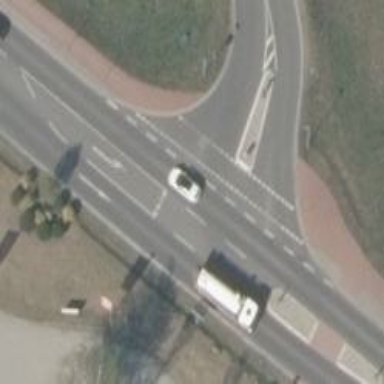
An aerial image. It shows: Primary highway with separate cycleway made of asphalt.